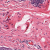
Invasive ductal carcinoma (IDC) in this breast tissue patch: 0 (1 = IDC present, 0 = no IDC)